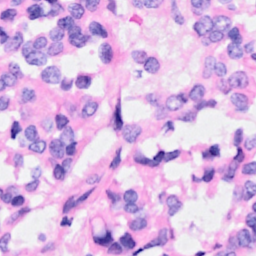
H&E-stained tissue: Breast